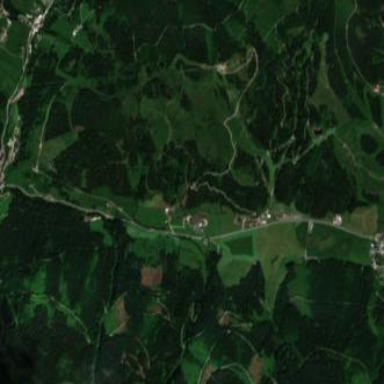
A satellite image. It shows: Forest.